Field crop: tomato
Growth stage: 1
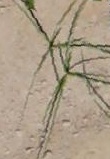
Species: cyperus